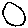
Label: circle